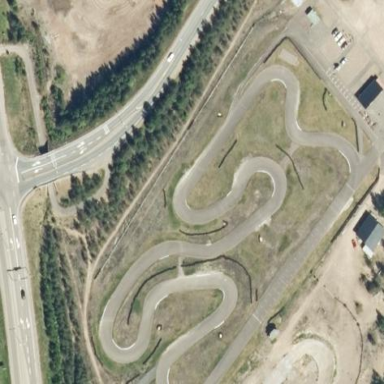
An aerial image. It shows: Sports centre with karting facilities on the leisure land.